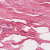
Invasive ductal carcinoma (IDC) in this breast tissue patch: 0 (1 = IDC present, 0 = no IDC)